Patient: sex F, age 80
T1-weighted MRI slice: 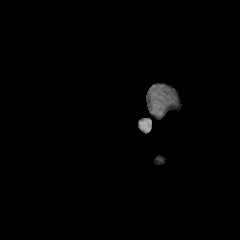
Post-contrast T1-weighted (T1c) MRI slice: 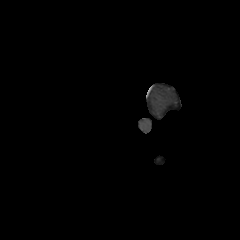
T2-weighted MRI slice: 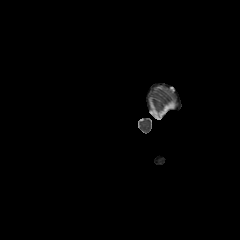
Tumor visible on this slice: no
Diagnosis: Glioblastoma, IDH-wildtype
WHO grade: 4